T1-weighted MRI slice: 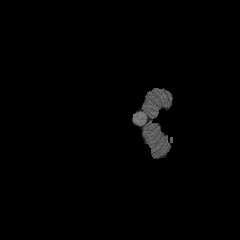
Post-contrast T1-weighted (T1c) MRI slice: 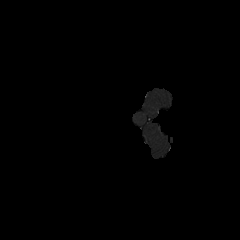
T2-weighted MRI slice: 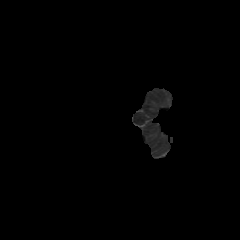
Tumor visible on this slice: no